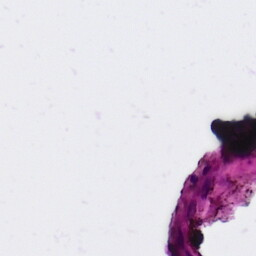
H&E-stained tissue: Ovarian